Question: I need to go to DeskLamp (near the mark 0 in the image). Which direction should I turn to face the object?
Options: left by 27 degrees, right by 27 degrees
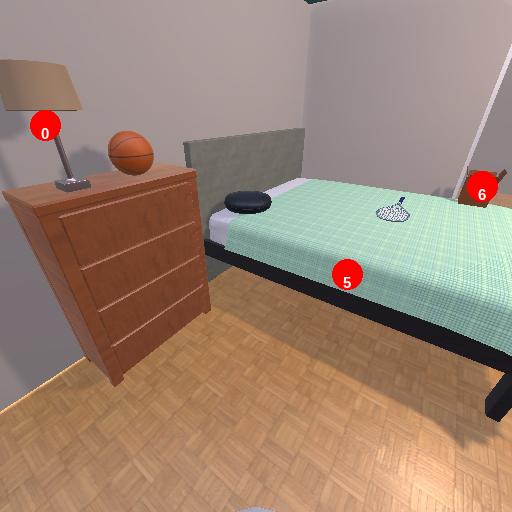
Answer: left by 27 degrees